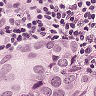
Metastatic tissue present: yes